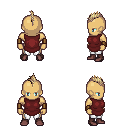
a pixel art fantasy rpg character, male body template, human, tanned skin, maroon tunic, white pants, white blonde mohawk hairstyle, leather bracers, maroon shoes, four views (front, back, left, right), 2x2 character sprite sheet, small pixel art, hard edges, no anti-aliasing